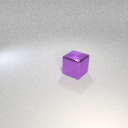
large purple metal cube